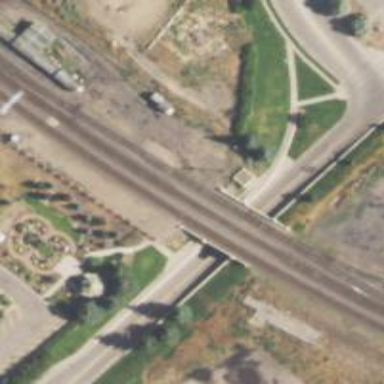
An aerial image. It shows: Railway bridge over siding rail service.